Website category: auto
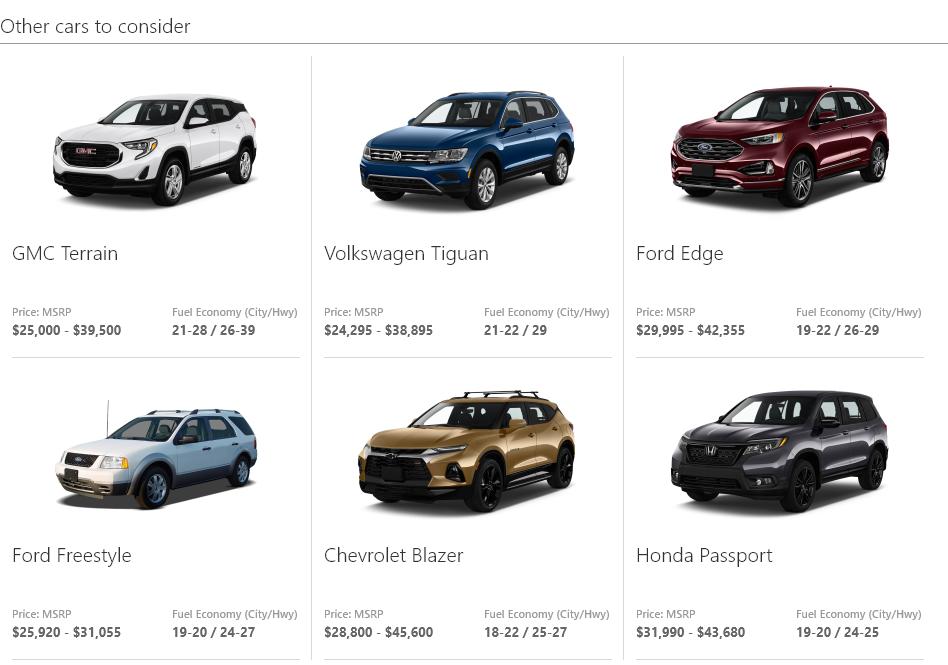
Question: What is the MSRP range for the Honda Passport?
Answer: $31,990 - $43,680

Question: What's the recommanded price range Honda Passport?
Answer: $31,990 - $43,680

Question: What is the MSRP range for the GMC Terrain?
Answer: $25,000 - $39,500

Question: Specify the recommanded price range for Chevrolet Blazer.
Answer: $28,800 - $45,600

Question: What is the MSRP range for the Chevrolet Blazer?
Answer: $28,800 - $45,600

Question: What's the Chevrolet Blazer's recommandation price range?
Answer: $28,800 - $45,600

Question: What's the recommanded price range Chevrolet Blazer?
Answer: $28,800 - $45,600

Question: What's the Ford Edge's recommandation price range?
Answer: $29,995 - $42,355

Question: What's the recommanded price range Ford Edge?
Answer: $29,995 - $42,355

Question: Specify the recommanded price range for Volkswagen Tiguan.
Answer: $24,295 - $38,895

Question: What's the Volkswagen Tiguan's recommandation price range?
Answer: $24,295 - $38,895

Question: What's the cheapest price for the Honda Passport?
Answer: $31,990

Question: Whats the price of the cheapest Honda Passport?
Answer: $31,990

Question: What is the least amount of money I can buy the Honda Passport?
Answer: $31,990

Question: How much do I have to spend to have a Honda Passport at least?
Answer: $31,990

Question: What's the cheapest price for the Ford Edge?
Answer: $29,995

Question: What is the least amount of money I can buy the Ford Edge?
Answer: $29,995

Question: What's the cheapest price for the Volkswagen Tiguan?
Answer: $24,295

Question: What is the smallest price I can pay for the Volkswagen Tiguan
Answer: $24,295

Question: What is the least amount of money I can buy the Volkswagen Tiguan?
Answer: $24,295

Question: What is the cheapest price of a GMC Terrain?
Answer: $25,000

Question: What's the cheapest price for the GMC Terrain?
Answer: $25,000

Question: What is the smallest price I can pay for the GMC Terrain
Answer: $25,000

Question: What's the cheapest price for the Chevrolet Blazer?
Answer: $28,800

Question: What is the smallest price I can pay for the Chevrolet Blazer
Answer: $28,800

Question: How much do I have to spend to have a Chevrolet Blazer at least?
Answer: $28,800

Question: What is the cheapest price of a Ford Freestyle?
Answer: $25,920

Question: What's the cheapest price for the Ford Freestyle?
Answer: $25,920

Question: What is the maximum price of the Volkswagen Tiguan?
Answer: $38,895

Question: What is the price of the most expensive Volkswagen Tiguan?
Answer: $38,895

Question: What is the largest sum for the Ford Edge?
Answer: $42,355

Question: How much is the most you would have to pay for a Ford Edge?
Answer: $42,355

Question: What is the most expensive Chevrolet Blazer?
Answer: $45,600

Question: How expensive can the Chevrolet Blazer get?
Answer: $45,600

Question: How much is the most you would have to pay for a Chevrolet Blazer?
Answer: $45,600

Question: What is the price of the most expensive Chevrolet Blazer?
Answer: $45,600

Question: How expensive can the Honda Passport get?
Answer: $43,680

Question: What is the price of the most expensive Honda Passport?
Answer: $43,680

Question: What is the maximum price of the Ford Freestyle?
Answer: $31,055

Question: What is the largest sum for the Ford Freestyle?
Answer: $31,055

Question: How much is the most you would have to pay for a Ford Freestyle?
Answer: $31,055

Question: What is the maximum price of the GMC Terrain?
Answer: $39,500

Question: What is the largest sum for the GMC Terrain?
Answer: $39,500

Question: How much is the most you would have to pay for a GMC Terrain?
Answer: $39,500

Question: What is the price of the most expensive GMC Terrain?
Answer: $39,500

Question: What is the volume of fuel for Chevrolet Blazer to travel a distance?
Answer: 18-22 / 25-27

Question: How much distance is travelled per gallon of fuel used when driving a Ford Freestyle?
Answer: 19-20 / 24-27

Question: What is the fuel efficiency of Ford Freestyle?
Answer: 19-20 / 24-27

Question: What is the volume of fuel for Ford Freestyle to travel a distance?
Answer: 19-20 / 24-27

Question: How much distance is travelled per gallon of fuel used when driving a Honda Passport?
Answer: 19-20 / 24-25

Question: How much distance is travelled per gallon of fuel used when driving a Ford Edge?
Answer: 19-22 / 26-29

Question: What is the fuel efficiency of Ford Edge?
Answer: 19-22 / 26-29

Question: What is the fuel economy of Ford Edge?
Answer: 19-22 / 26-29

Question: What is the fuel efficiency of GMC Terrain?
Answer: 21-28 / 26-39

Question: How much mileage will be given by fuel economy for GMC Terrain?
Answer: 21-28 / 26-39

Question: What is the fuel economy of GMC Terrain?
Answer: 21-28 / 26-39

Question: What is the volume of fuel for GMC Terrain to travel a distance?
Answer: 21-28 / 26-39

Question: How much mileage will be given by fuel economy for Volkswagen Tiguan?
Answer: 21-22 / 29

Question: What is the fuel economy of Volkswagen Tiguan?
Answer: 21-22 / 29

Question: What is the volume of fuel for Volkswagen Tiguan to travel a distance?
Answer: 21-22 / 29

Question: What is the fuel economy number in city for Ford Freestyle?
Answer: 19-20

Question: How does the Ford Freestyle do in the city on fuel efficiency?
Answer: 19-20

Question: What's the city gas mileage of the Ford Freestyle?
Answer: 19-20

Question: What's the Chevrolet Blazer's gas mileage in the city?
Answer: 18-22